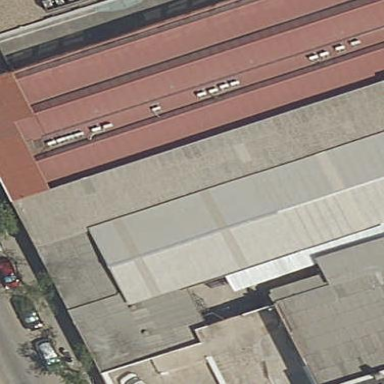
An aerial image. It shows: Office building.